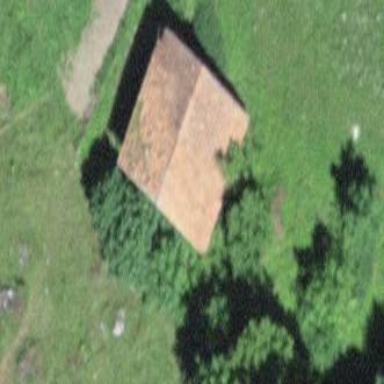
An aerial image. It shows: Rural barn.